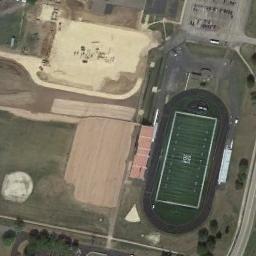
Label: ground_track_field